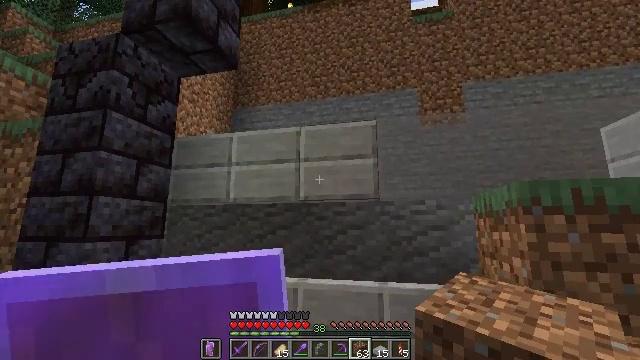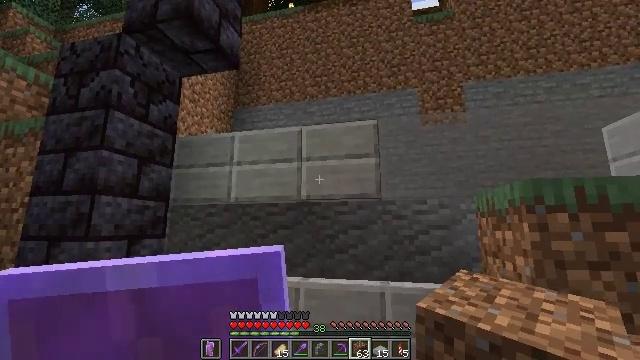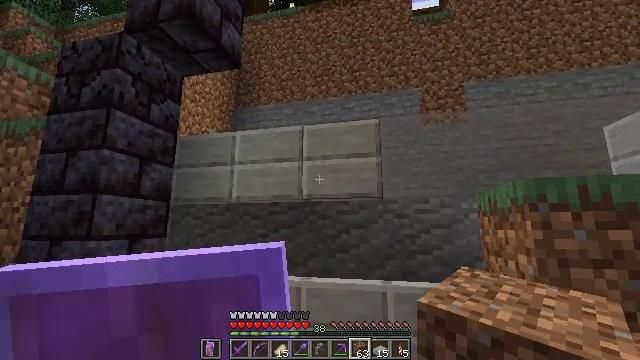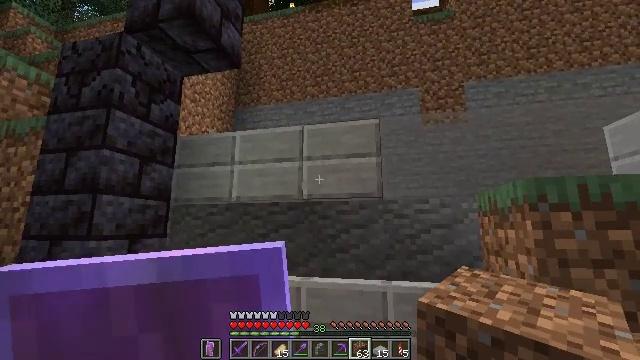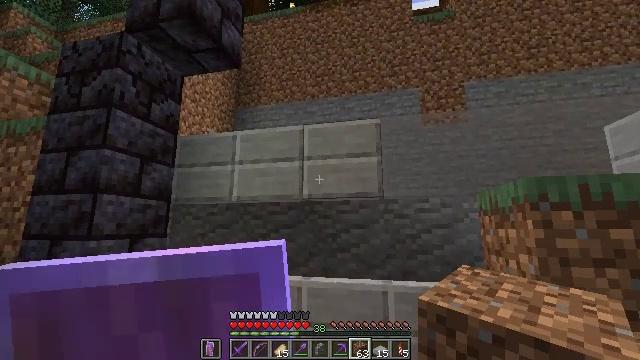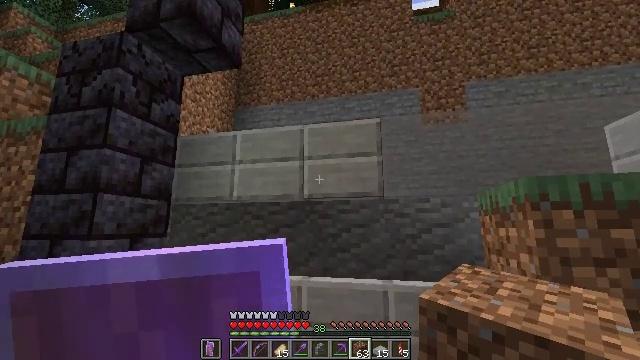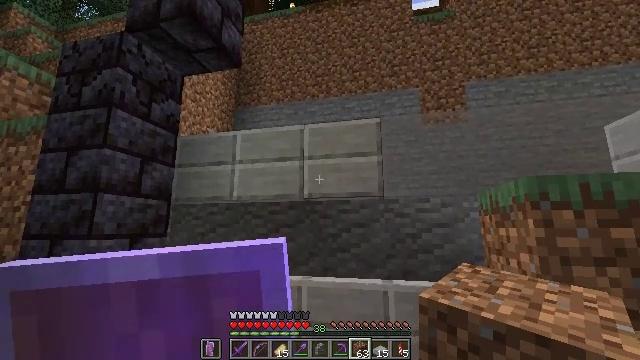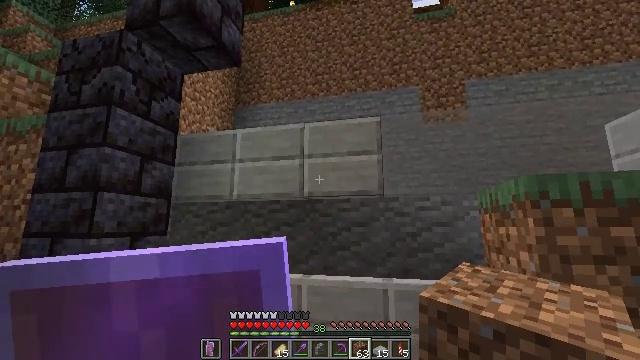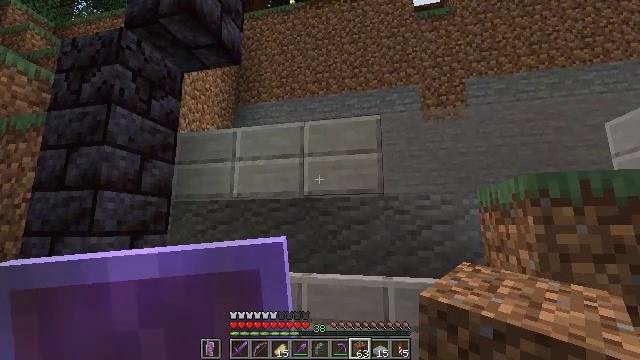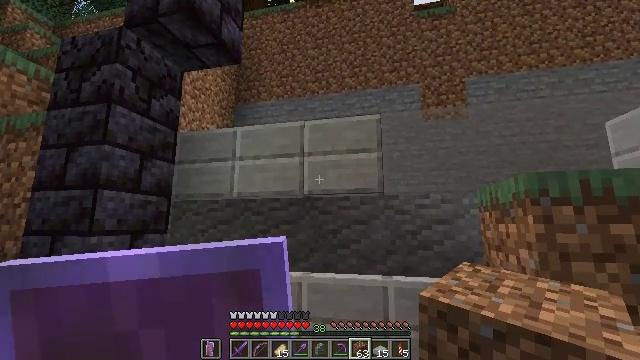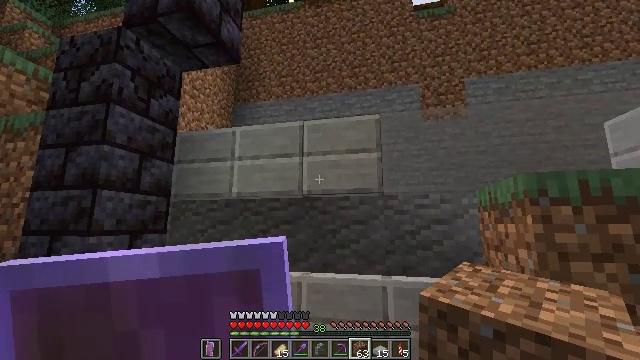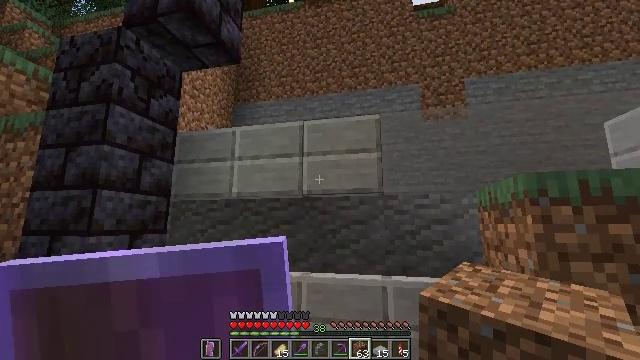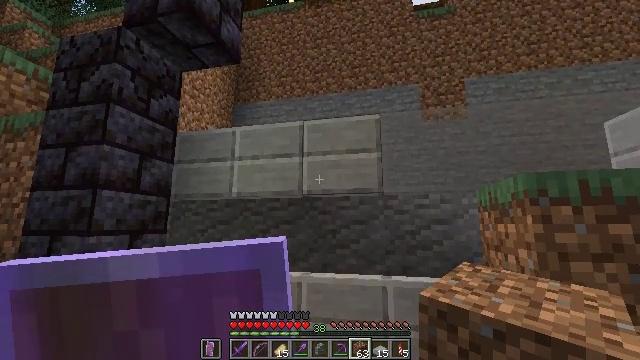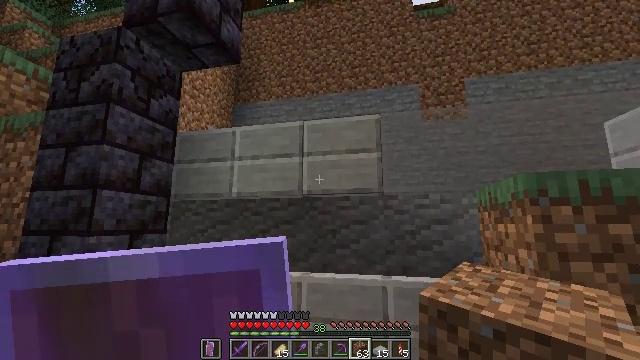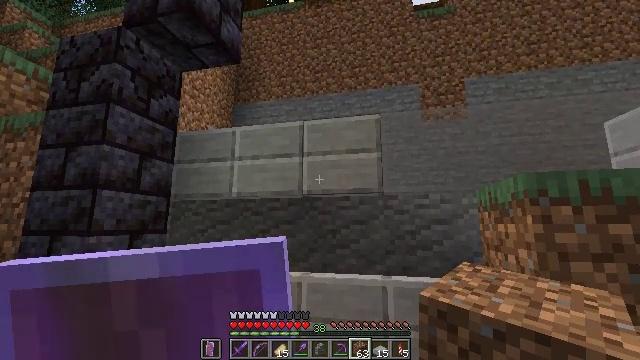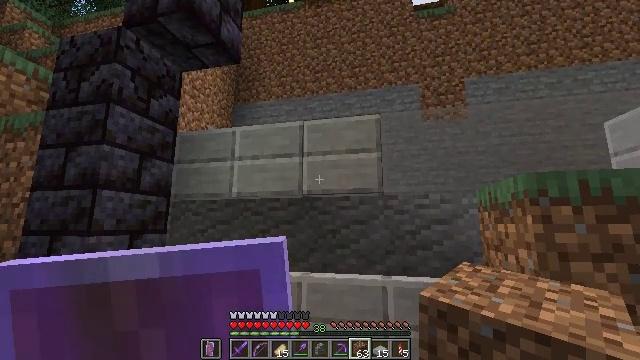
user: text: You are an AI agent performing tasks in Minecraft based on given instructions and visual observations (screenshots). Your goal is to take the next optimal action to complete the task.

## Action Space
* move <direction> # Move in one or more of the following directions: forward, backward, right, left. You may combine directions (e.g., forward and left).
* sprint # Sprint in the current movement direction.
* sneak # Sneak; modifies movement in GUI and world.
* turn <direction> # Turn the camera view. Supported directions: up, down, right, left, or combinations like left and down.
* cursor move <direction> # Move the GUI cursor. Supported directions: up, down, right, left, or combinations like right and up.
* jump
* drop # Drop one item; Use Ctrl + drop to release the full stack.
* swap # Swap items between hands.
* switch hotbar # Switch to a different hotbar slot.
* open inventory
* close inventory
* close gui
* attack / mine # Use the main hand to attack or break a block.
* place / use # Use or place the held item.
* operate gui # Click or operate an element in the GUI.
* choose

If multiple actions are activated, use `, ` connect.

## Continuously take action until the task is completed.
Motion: motion action
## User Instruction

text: mine block light gray stained glass
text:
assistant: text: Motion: no_op
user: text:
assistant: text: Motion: no_op
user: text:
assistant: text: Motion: no_op
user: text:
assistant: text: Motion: no_op
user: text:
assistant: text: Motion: no_op
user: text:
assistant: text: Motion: no_op
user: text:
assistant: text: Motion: no_op
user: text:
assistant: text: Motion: no_op
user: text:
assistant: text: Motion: no_op
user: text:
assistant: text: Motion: no_op
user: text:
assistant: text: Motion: no_op
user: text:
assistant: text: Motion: no_op
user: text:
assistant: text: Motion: no_op
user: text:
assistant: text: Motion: no_op
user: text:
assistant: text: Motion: no_op
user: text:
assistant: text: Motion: no_op
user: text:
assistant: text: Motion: no_op
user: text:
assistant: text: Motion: no_op
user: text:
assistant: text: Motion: no_op
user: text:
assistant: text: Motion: no_op
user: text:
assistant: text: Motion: no_op
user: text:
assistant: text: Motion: no_op
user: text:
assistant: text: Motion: no_op
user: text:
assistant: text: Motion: no_op
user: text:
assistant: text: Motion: no_op
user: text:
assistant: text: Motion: no_op
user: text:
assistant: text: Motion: no_op
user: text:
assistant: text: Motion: no_op
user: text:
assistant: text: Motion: turn right
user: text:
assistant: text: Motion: no_op